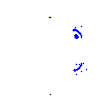
Particle: kaon